Question: I am new to WPF and data binding so I could have easily missed something in my research or I have been am using the wrong search terms (more likely) to find a solution.
The value of a binding seems to be getting passed and not a reference to the object so when the value gets set in the code behind it does not get updated.
In trying to generalize an OpenFileDialog to be useful on some different tabs of a tab control. I created a custom data object that holds the parameters (Path, Filter, and TextBox)
'''
class OpenFileCommandParameters
{
public string Filter { get; set; }
public string Path { get; set; }
public string TextBox { get; set; }
}
class OpenFileCommandParamtersConverter : IMultiValueConverter
{
public object Convert(object[] values, Type targetType, object parameter, System.Globalization.CultureInfo culture)
{
OpenFileCommandParameters parameters = new OpenFileCommandParameters();
if (values[0] is string) parameters.Filter = (string)values[0];
if (values[1] is string) parameters.Path = (string)values[1];
if (values[2] is string) parameters.TextBox = (string)values[2];
return parameters;
}
public object[] ConvertBack(object value, Type[] targetTypes, object parameter, System.Globalization.CultureInfo culture)
{
throw new NotImplementedException();
}
}
'''
The XAML for passing the information looks like:
'''
<TextBox Name="ButtonTagImportFileName" Text="{Binding Path=TagImportTabVM.TbFileName}" Height="23" HorizontalAlignment="Left" Margin="83,17,0,0" VerticalAlignment="Top" Width="221" />
<Button Name="TagImportOpenFile" Content="Open File" Command="{Binding Path=OpenFileCommand}" Height="23" HorizontalAlignment="Left" Margin="342,17,0,0" VerticalAlignment="Top" Width="98" >
<Button.CommandParameter>
<MultiBinding Converter="{StaticResource openFileCommandParametersConverter}">
<MultiBinding.Bindings>
<Binding Source="XML files (*.xml)|*xml|All files (*.*)|*.*"/>
<Binding Path="AppPath"/>
<Binding Path="TagImportTabVM.TbFileName"/>
</MultiBinding.Bindings>
</MultiBinding>
</Button.CommandParameter>
'''
Both the textbox and the Open File button have bindings to the same string property.
The property gets updated through the execution of the Command
'''
private void OpenFile(object parameter)
{
var parameters = parameter as OpenFileCommandParameters;
FileDialog.Filter = parameters.Filter;
FileDialog.InitialDirectory = parameters.Path;
if (parameters == null) return;
var result = FileDialog.ShowDialog();
if (result == true)
{
parameters.TextBox = FileDialog.SafeFileName;
}
}
'''
Once this command finishes I would expect the value of TbFileName to be the same as what came from the file dialog. This is not the case. as seen from a break point right before the end of the OpenFile block.

I appreciate any assistance you can offer me.
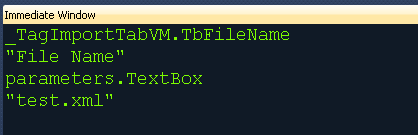
Answer: I was pretty much to the solution, and @a little sheep helped direct me the rest of the way with his solution. Just wanted to fully wrap up the question.
I was thinking that because the source was not getting updated that I was breaking the binding when I was setting the value through code. This is not the case. It was just simply not knowing that the value had changed so it did not know to update the source.
Once I discovered this, it was straight forward to find out how to notify the system to let it know it needed to update the source. This gets added to the 'private void OpenFile(object parameter)'
'''
BindingExpression binding = BindingOperations.GetBindingExpression(parameters.PassedTextBox, TextBox.TextProperty);
binding.UpdateSource();
'''
Thats all that was added to get it to update properly.